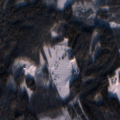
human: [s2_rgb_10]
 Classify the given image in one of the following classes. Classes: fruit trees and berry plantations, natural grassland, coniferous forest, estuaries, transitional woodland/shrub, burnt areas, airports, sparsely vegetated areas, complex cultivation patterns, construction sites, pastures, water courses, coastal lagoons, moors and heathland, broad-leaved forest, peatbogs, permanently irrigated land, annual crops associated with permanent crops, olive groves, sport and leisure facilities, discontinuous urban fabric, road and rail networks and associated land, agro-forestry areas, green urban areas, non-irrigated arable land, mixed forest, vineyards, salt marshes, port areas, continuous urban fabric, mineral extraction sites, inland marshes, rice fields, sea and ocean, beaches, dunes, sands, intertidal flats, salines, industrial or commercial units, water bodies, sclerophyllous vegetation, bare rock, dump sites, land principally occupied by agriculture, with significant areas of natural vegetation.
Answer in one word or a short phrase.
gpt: non-irrigated arable land, coniferous forest, mixed forest, transitional woodland/shrub